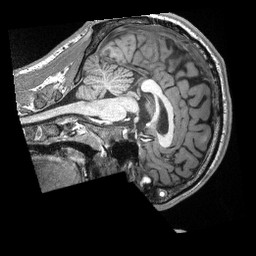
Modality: T1w
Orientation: sagittal
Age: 21
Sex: male
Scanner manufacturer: siemens
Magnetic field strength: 3 T
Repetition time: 2.3 s
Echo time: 0.00308 s